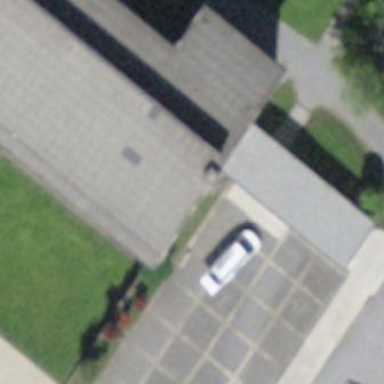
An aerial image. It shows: View of roof of building.